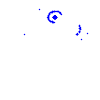
Particle: electron